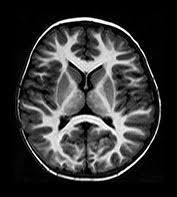
Label: notumor